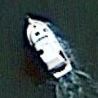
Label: Civil_yacht